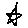
Label: star